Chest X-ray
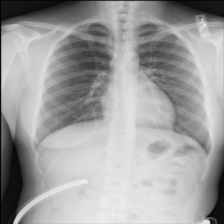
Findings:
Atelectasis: negative
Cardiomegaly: negative
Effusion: negative
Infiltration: negative
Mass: negative
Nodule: negative
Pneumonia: negative
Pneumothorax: negative
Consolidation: negative
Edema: negative
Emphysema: negative
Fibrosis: negative
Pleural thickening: negative
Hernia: negative